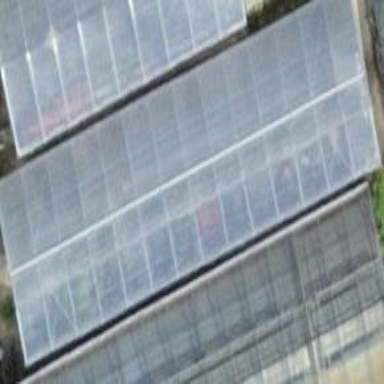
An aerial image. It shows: Greenhouse.